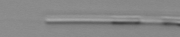
Label: Leptocylindrus